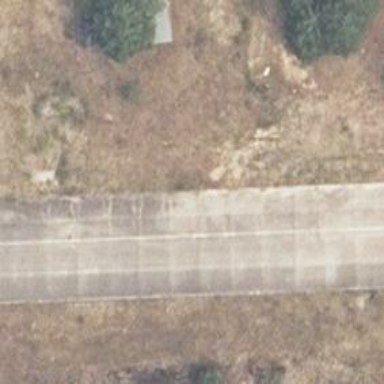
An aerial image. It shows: Concrete track with grade1 tracktype.